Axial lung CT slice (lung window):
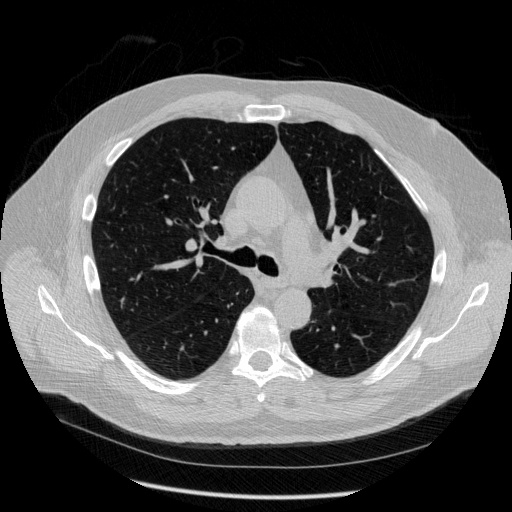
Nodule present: no